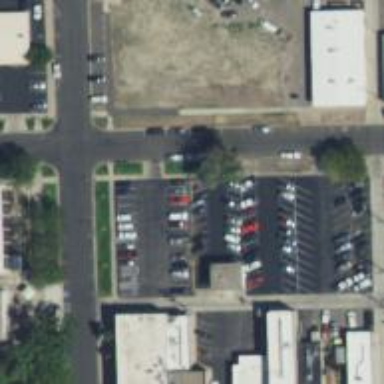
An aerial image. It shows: Parking space.